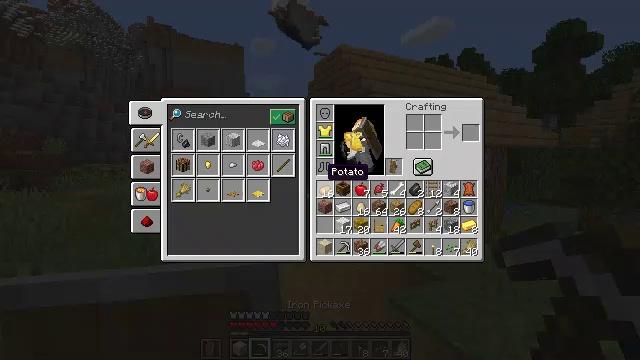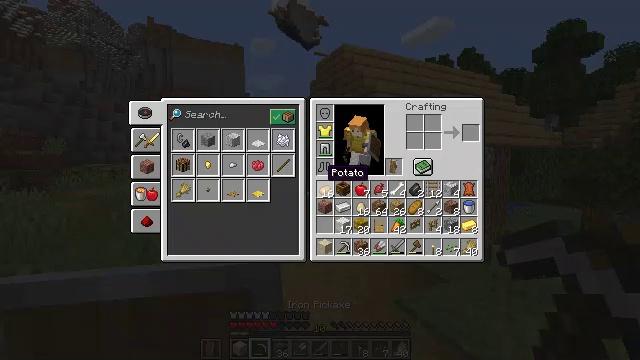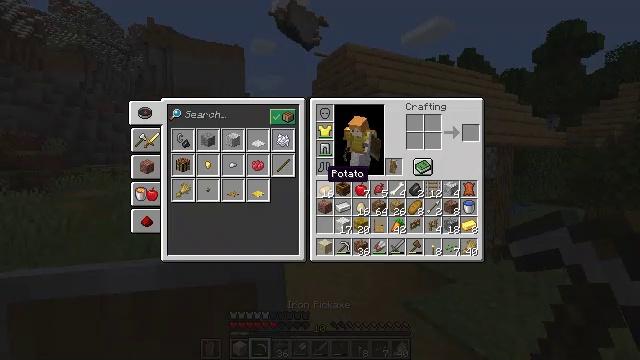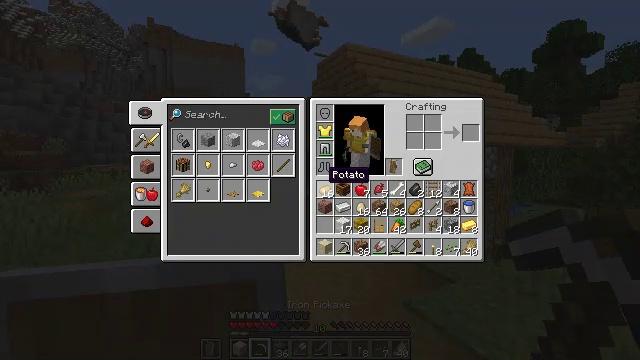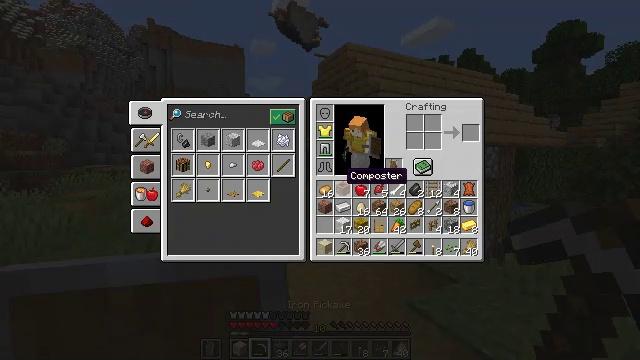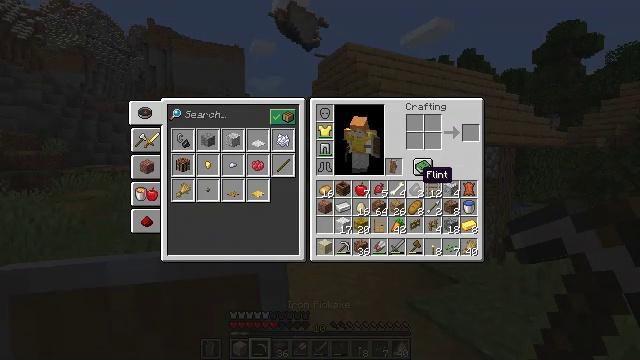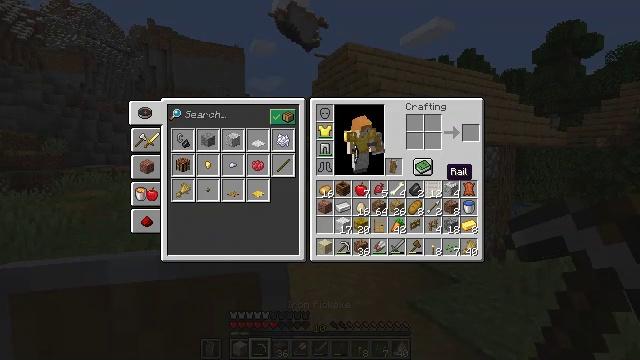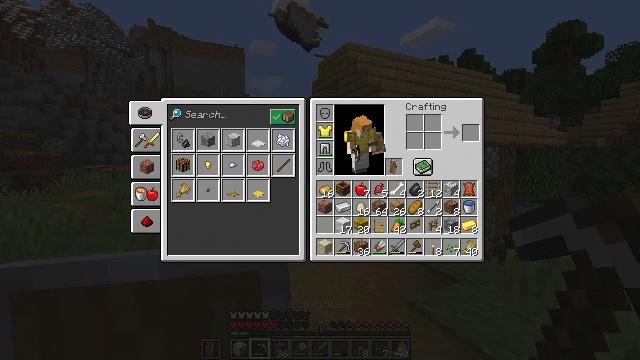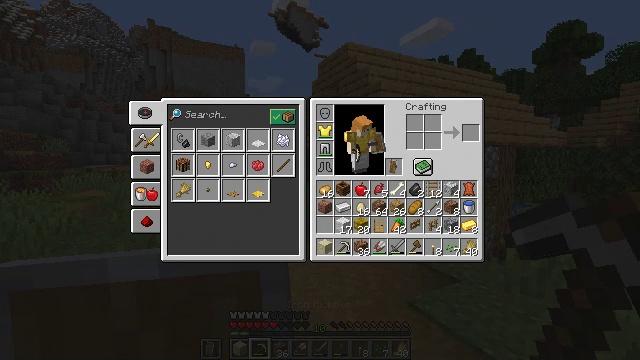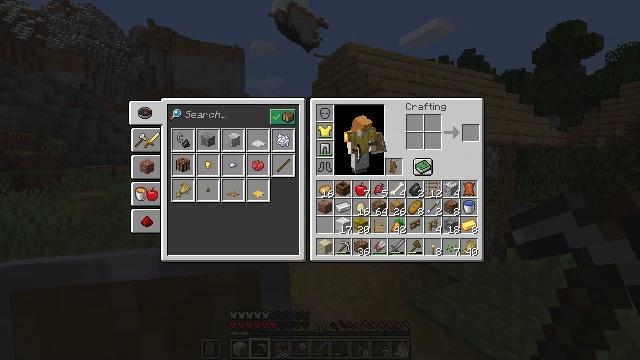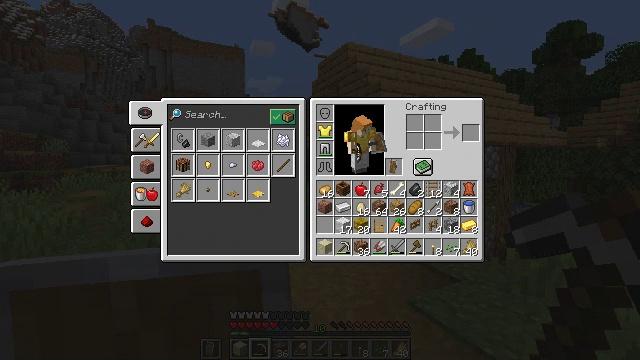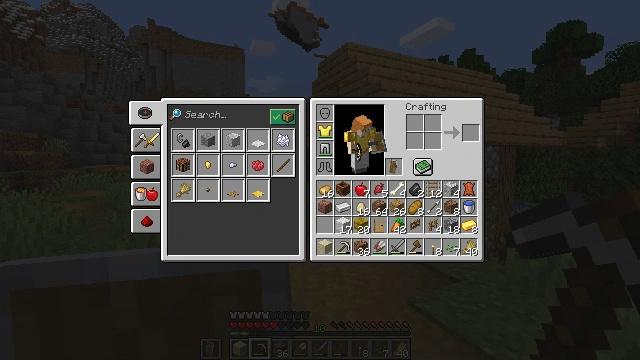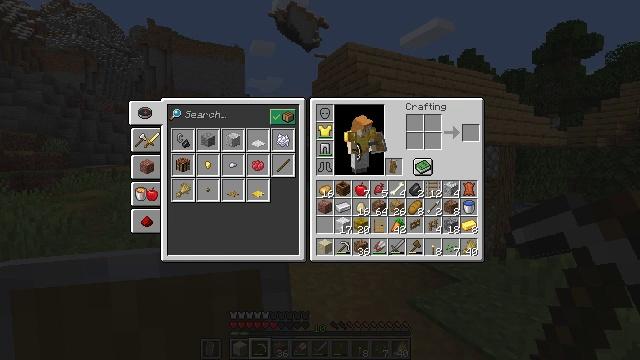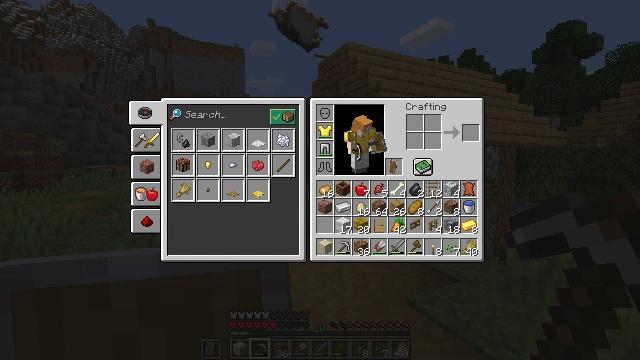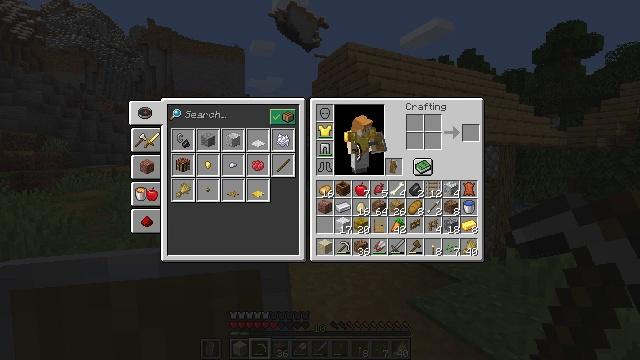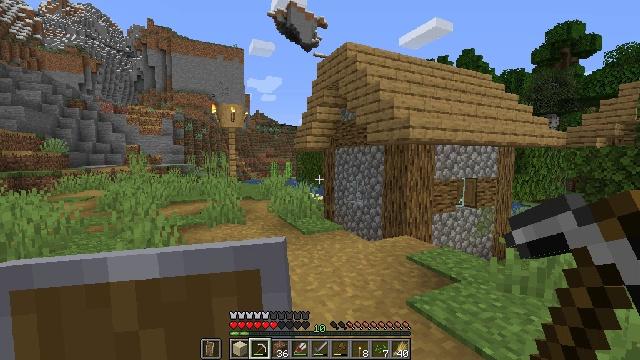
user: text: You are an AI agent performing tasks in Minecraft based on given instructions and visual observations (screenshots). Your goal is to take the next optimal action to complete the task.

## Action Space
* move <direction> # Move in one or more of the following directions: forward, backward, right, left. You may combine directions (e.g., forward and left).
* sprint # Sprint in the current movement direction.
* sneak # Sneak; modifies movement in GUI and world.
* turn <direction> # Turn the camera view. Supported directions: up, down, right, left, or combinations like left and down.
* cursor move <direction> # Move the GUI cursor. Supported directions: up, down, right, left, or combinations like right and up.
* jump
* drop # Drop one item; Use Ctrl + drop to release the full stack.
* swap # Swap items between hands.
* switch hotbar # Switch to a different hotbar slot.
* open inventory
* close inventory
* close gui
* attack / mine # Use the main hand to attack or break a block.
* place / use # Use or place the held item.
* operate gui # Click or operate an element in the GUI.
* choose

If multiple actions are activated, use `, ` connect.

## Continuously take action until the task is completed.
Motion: motion action
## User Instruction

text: Mine a hay block from the field.
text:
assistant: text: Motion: move forward and move left, open inventory
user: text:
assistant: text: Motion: move forward and move left, open inventory
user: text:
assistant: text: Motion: move forward and move left, open inventory
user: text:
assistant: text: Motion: move forward and move left, turn right, open inventory
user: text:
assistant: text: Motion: move forward and move left, turn right
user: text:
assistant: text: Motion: move forward and move left, turn right
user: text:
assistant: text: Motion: move forward, turn right
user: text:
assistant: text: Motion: move forward, turn right
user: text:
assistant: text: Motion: move forward, turn right
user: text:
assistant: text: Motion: move forward, turn right
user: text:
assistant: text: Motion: move forward
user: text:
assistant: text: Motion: move forward
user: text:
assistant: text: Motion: move forward
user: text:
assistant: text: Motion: move forward
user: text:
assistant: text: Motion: move forward, close inventory
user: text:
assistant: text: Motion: move forward, close inventory
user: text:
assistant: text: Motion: move forward, turn right, close inventory
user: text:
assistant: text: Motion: move forward, turn right, close inventory
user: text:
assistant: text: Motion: move forward, turn right and down
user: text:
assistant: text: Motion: move forward, turn right and down
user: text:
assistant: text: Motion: move forward, turn right
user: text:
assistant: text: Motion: move forward, turn left and down
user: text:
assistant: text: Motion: move forward, turn left and down
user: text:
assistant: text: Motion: move forward
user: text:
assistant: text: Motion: move forward
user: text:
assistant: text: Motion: move forward
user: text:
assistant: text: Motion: move forward
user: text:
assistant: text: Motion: move forward
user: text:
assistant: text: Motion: move forward
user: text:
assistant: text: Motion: move forward